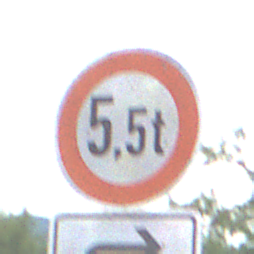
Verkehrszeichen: TatsaechlicheMasse
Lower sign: RichtungsangabeDurchPfeile5
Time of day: Midday
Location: Outdoor (RoadRail)
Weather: PartlyCloudy
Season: NotSpecified
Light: Natural